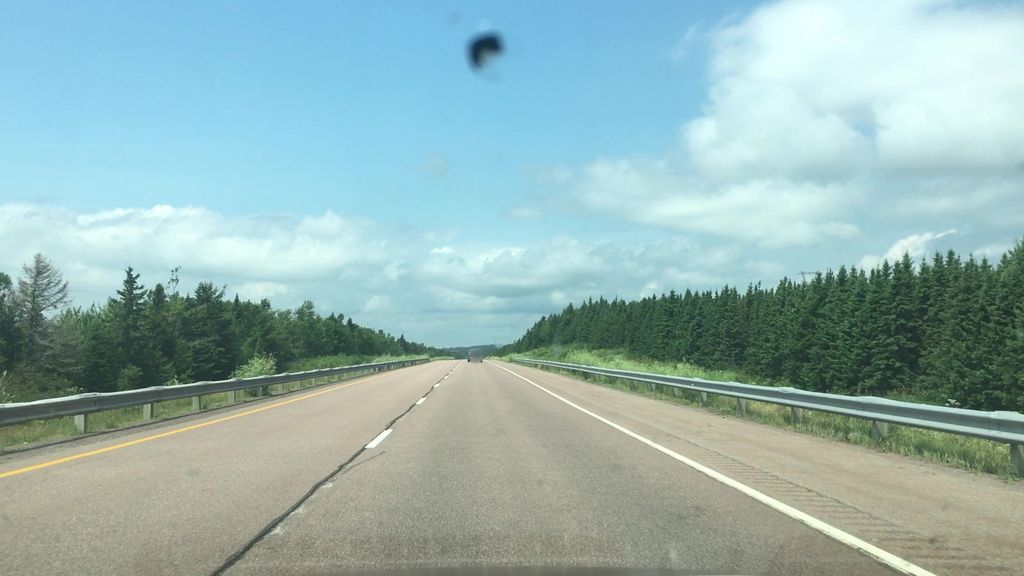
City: charlottetown